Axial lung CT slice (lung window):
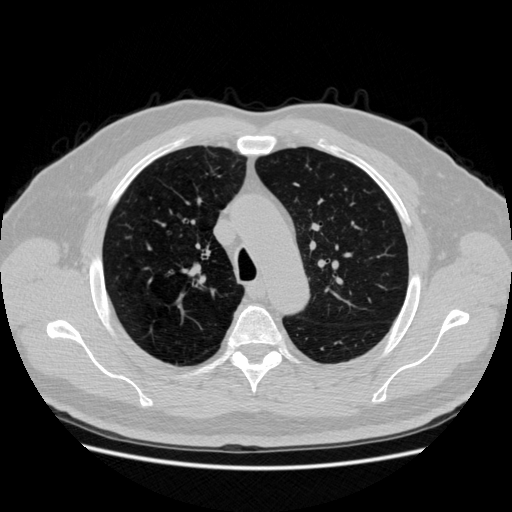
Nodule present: no